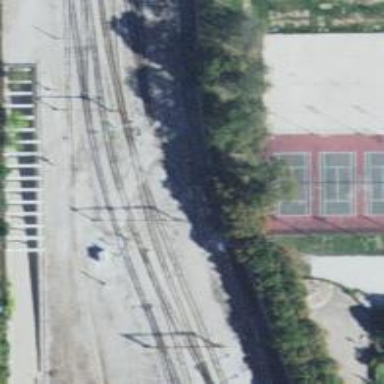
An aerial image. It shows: Railway with electrified contact lines.